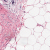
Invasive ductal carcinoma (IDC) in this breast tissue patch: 0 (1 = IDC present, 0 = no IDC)